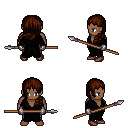
a pixel art fantasy rpg character, male body template, human, dark skin, gray robe, gold greaves, brown left-swept hairstyle, metal gloves, brown shoes, spear, four views (front, back, left, right), 2x2 character sprite sheet, small pixel art, hard edges, no anti-aliasing